Interaction volume radius: 10 \u00c5
Interaction volume height: 25 \u00c5
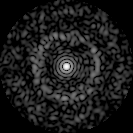
Disorder parameter: 0.8444